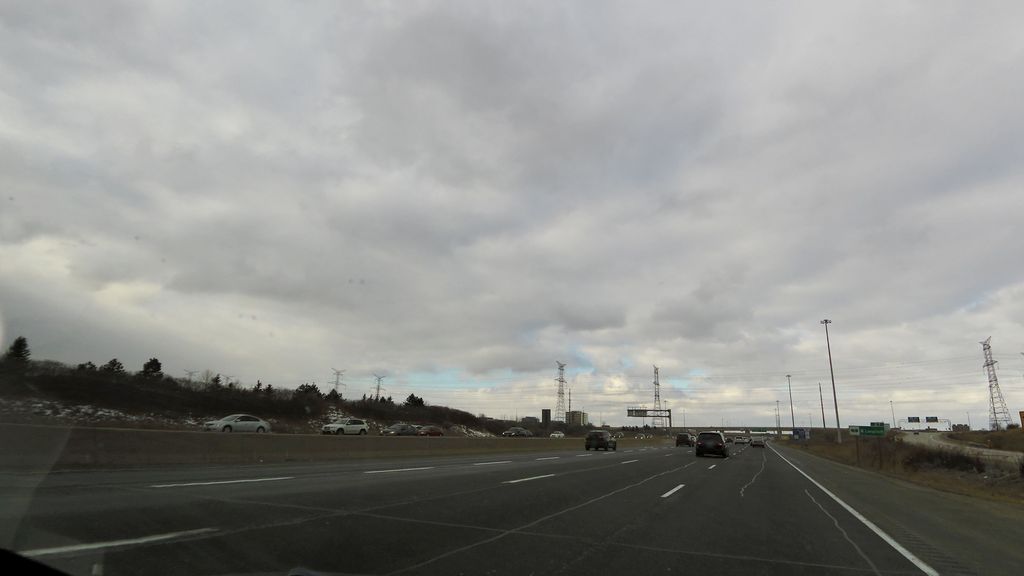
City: toronto